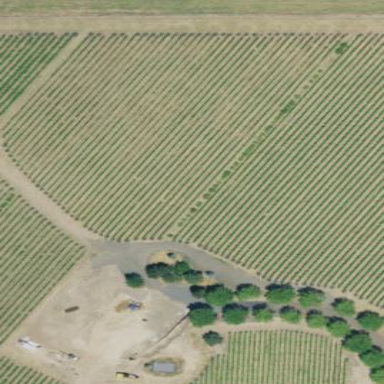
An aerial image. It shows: Vineyard with grape crops.